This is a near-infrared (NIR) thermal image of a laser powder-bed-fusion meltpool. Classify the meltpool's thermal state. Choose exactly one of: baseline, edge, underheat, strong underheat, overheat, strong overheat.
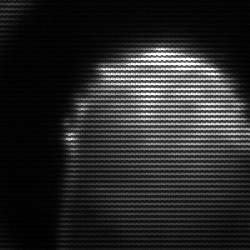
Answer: edge